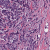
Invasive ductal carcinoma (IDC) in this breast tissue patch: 1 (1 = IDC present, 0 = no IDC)